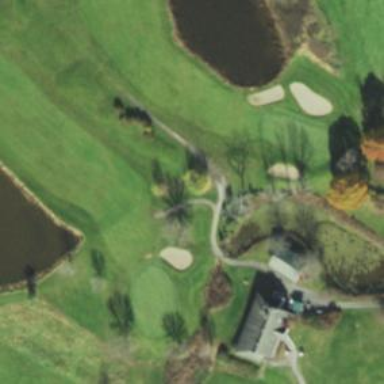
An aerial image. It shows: Path used for both walking and golf.